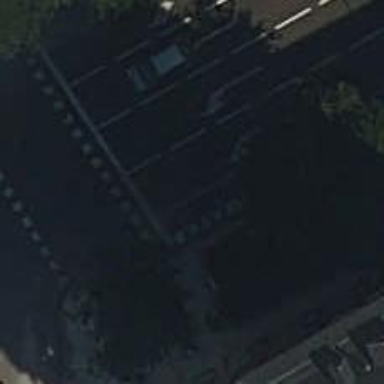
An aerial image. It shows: Bicycle rental facility.